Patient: sex M, age 62
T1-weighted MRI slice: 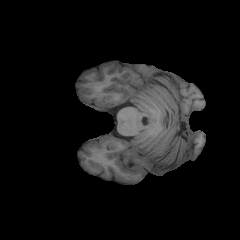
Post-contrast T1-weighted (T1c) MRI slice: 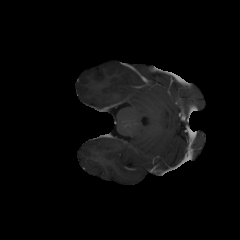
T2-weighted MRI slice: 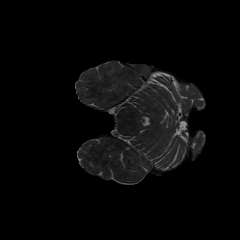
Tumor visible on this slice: no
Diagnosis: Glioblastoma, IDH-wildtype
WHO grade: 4